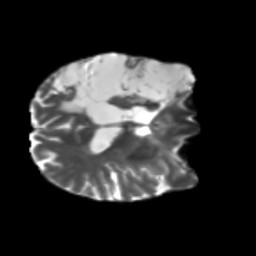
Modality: T2w
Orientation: axial
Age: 49
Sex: male
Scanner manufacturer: siemens
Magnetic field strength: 3 T
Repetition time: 5.25 s
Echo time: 0.08 s